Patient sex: M
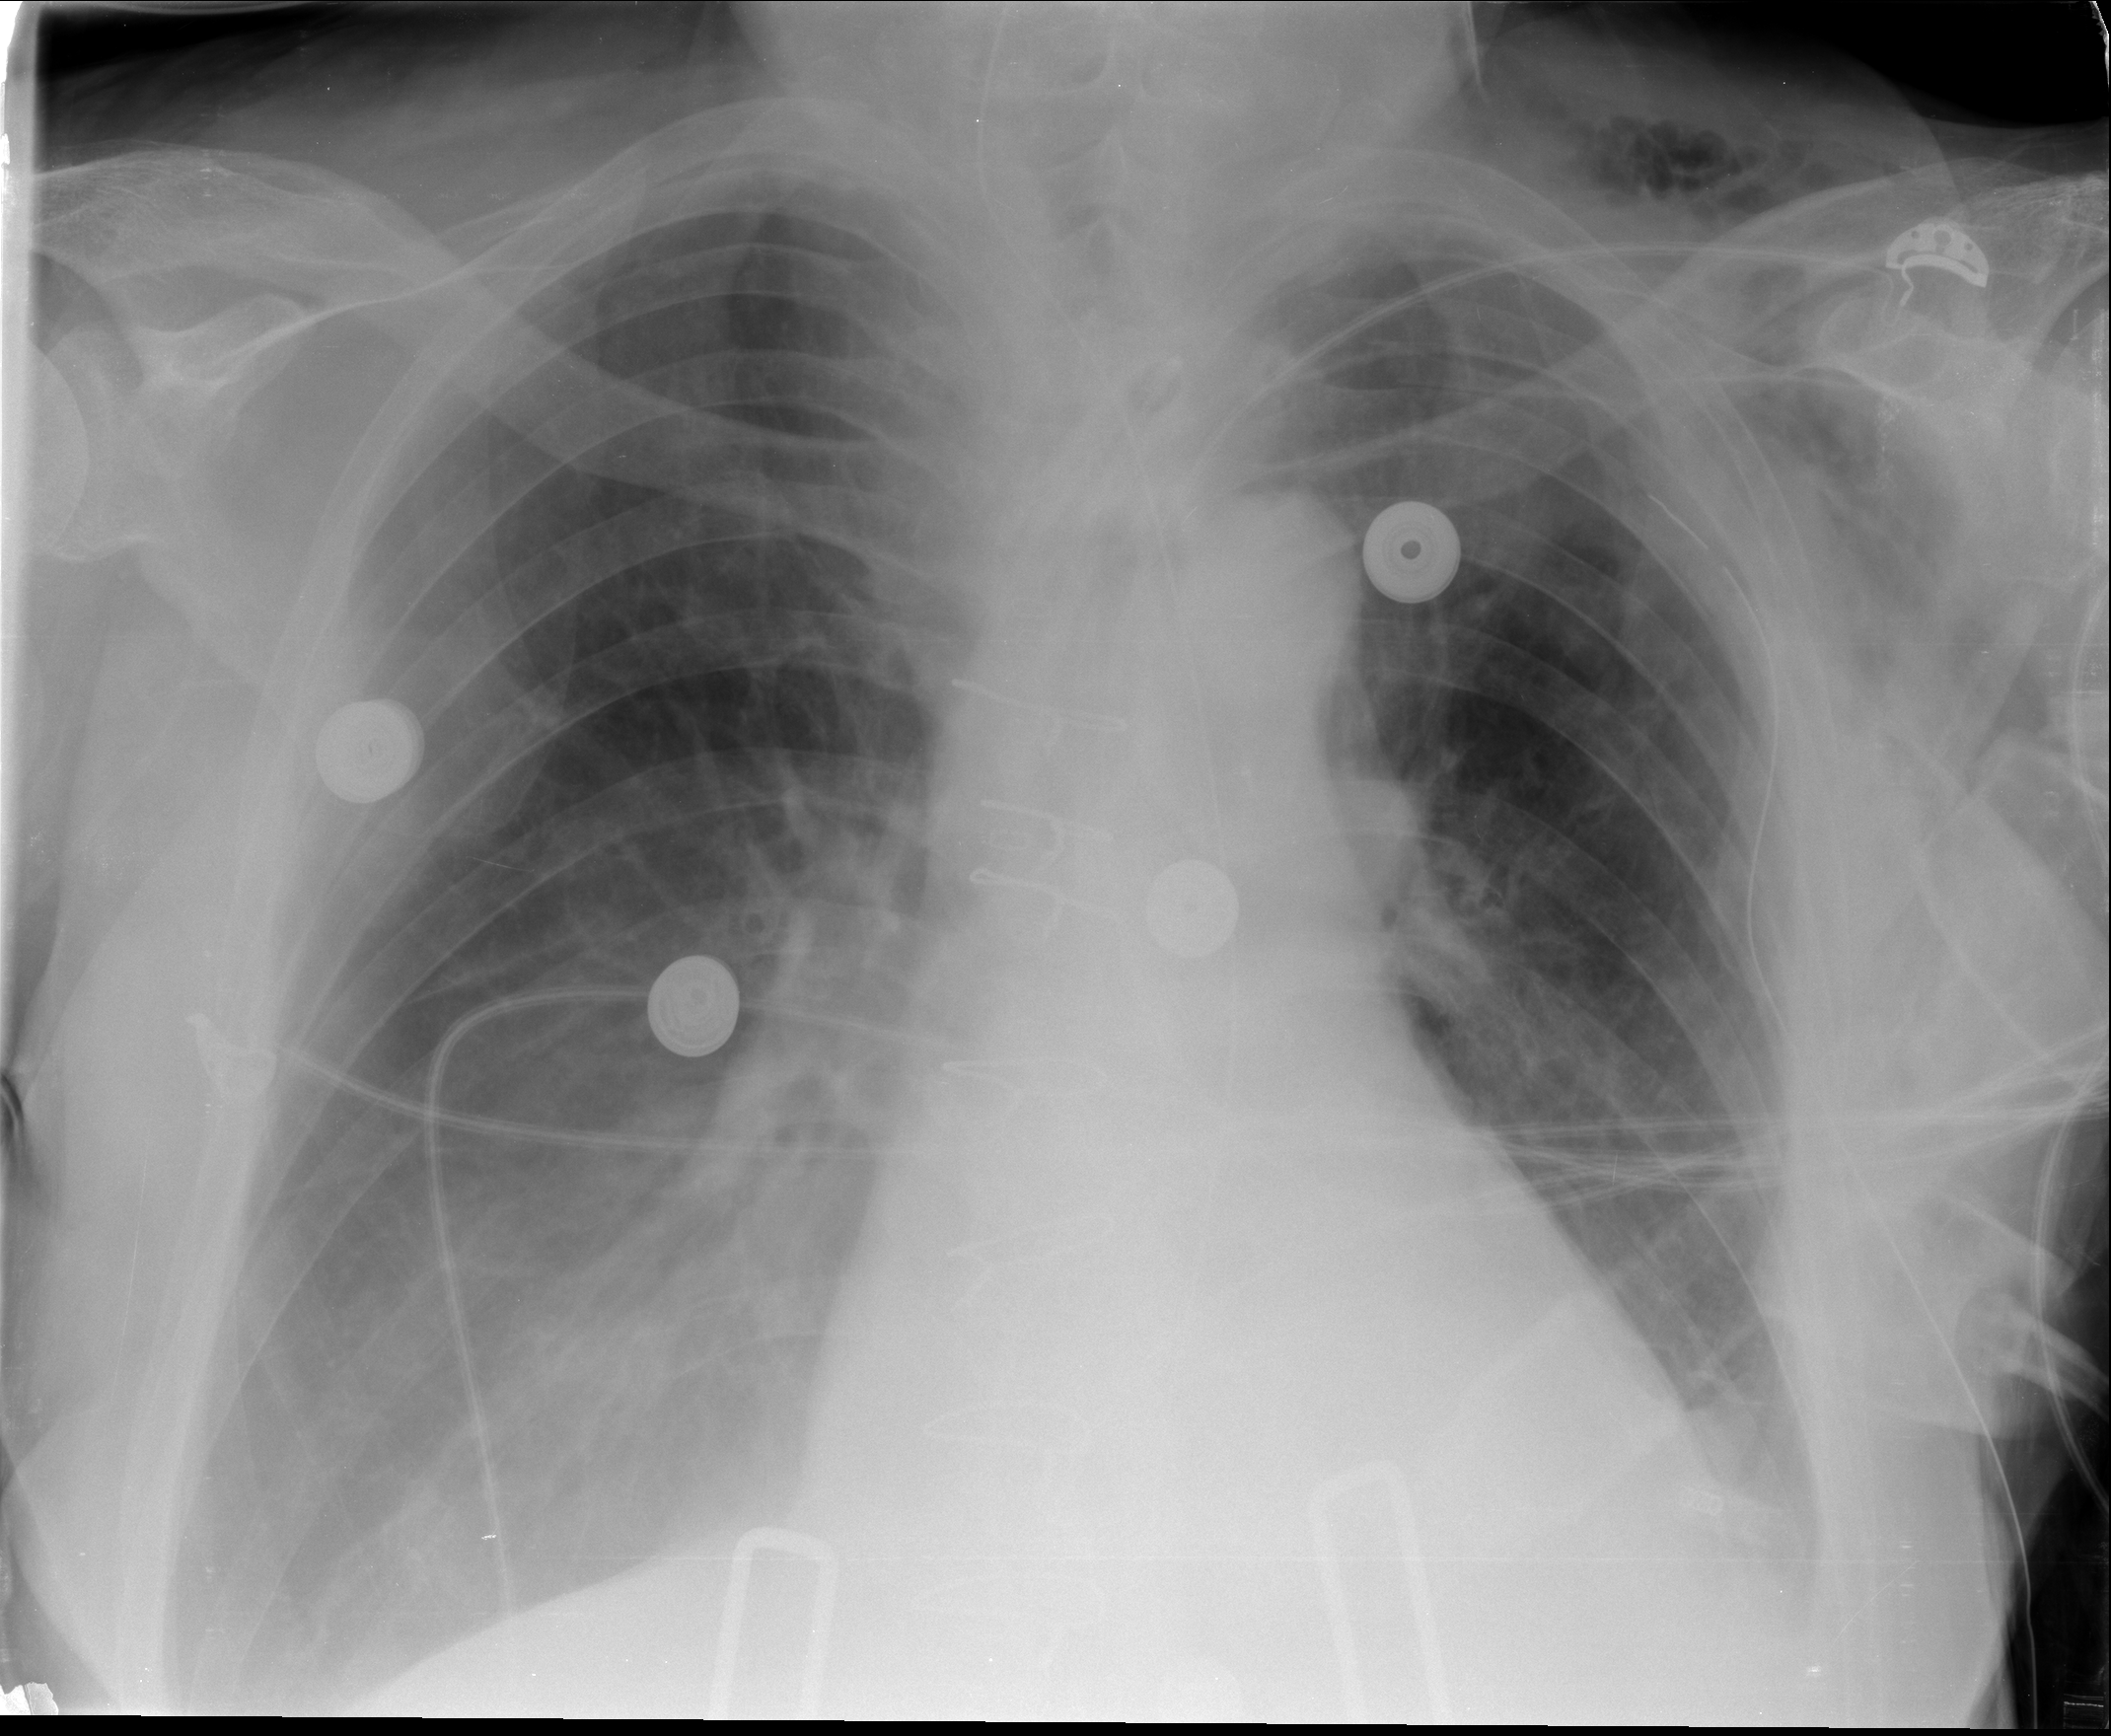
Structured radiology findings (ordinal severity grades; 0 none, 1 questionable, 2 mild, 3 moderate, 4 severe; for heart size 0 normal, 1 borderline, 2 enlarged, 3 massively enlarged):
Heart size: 0
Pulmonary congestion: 2
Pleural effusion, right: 2
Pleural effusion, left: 2
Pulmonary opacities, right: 0
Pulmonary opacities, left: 0
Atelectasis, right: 2
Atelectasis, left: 2